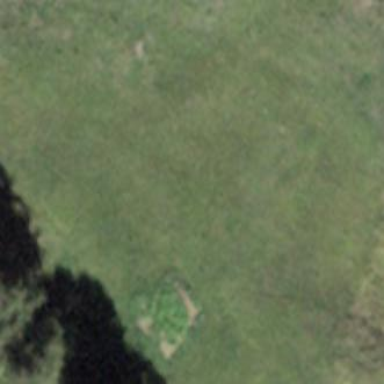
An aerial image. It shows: Area covered with grass.